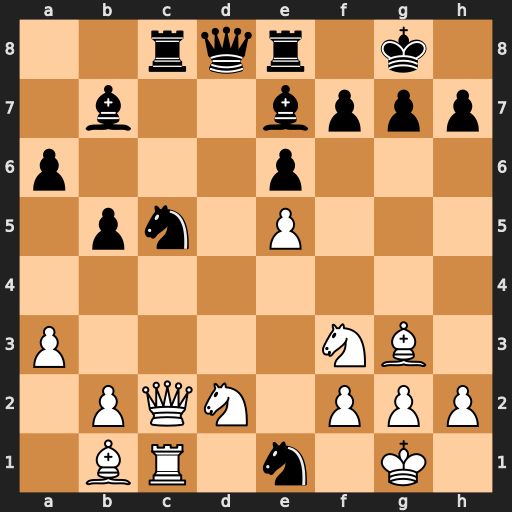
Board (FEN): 2rqr1k1/1b2bppp/p3p3/1pn1P3/8/P4NB1/1PQN1PPP/1BR1n1K1
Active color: w
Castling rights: -
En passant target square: -
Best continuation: Qxh7+ Kf8 Qh8#